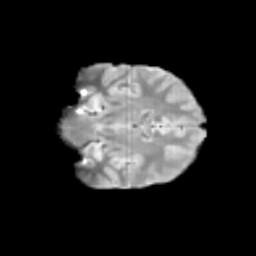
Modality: T2w
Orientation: coronal
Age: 11
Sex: female
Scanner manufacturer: siemens
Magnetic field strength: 3 T
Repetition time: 3.8 s
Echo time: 0.07 s